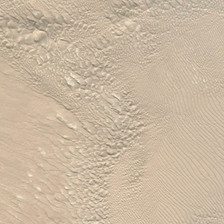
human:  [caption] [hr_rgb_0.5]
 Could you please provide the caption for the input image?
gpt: ripples and stripes can be seen in this desert .

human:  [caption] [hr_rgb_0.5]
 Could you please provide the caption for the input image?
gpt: the milk white desert is full of flakes texture .

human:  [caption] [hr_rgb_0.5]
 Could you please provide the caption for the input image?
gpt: there is a fish scale shaped pattern as well as a wavy pattern on the desert .

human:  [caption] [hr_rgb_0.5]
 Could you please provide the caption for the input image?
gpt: there is a fish scale shaped pattern as well as a wavy pattern on the desert .

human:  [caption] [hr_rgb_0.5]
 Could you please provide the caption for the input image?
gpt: many ripples are in a piece of yellow desert .